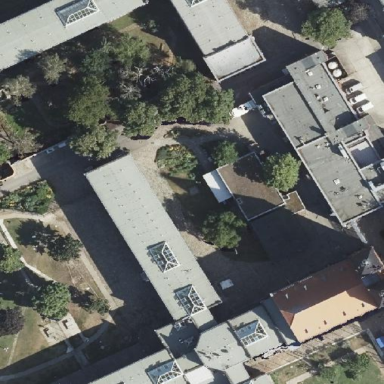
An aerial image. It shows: Building with flat roof.